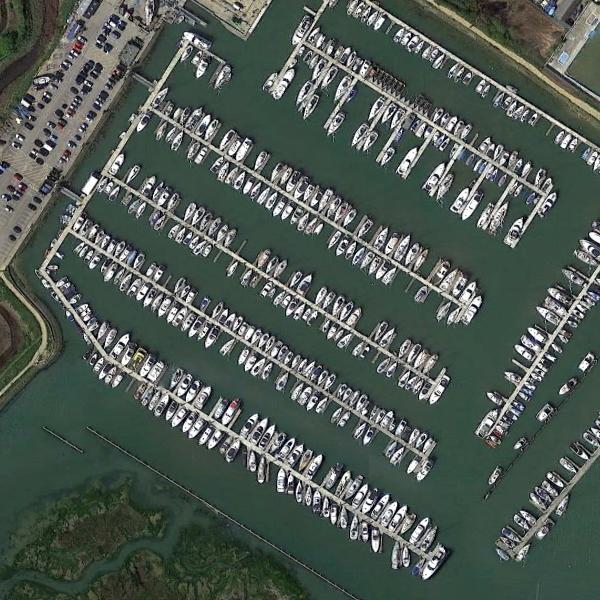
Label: Port